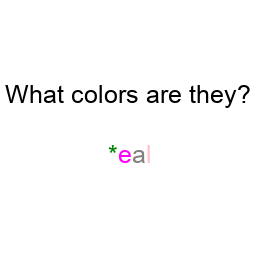
Color: green, magenta, gray, pink
Color name shown: teal
Background color: white
Question text color: black